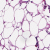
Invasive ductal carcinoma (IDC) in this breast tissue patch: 0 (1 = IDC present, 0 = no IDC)